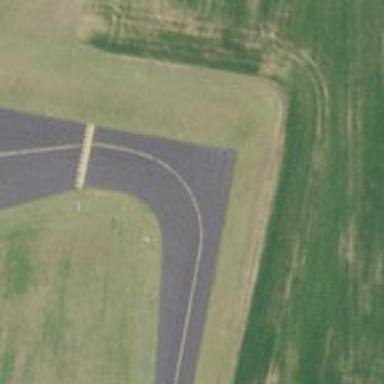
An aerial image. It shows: View of taxiway at the airport.